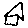
Label: house